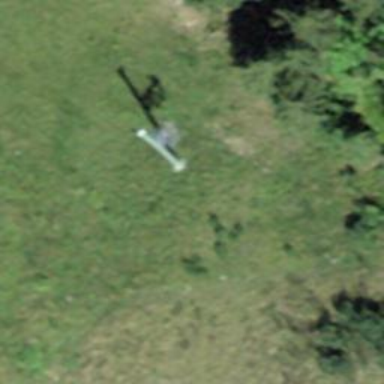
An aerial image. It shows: Pylon used for aerialway.